Question: I am trying to use a 'NSMutableArray' to show some data from my sqlite database in my tableview.
When I use 'AssetDesc' as my cell text I can see my description from my sqlite database in my 'UITableCell'. So I know everything is working okay.
However when I use AssetName as my cell text I get a sqlite error saying:
'''
Warning: I could not find the column named 'AssetName'.
'''
If I change this line:
'''
customer.assetName = [results stringForColumn:@"AssetName"];
'''
like this:
'''
customer.assetName = [results stringForColumn:@"AssetDesc"];
'''
It works so it has to be something in my database but I cannot pin point it.
But I am sure that that is in my asset table. This makes so sense to me. below is a picture of my database and code:
'''
-(NSMutableArray *) getCustomers
{
NSMutableArray *customers = [[NSMutableArray alloc] init];
FMDatabase *db = [FMDatabase databaseWithPath:[Utility getDatabasePath]];
[db open];
FMResultSet *results = [db executeQuery:@"SELECT * FROM asset"];
while([results next])
{
Customer *customer = [[Customer alloc] init];
customer.assetId = [results intForColumn:@"AssetID"];
customer.assetName = [results stringForColumn:@"AssetName"];
customer.assetDesc = [results stringForColumn:@"AssetDesc"];
[customers addObject:customer];
}
[db close];
return customers;
}
- (UITableViewCell *)tableView:(UITableView *)tableView cellForRowAtIndexPath:(NSIndexPath *)indexPath
{
static NSString *CellIdentifier = @"CustomerCell";
UITableViewCell *cell = [tableView dequeueReusableCellWithIdentifier:CellIdentifier];
Customer *customer = [self.customers objectAtIndex:[indexPath row]];
[[cell textLabel] setText:[NSString stringWithFormat:@"%@",customer.assetName]];
[[cell detailTextLabel] setText:[NSString stringWithFormat:@"%@",customer.assetDesc]];
return
}
'''

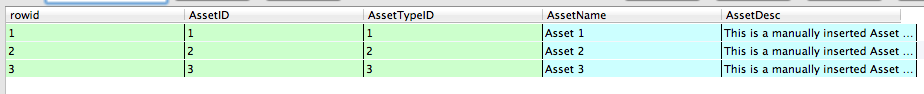
Answer: Turns out that I actually had to delete my app off my device and run it again. It was taking reference to the database stored in the documents directory.
I thought it it was taking reference to the dataabase in my Xcode project.
When I deleted the app off the device and installed it again it obviously deleted the files in my documents directory.